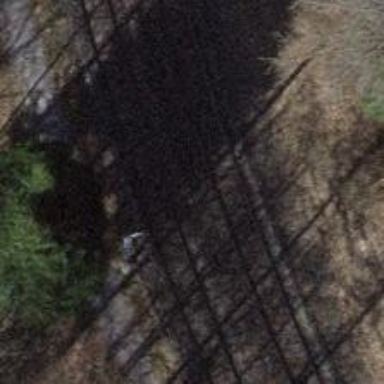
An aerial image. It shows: Single railway track with electrified contact line.